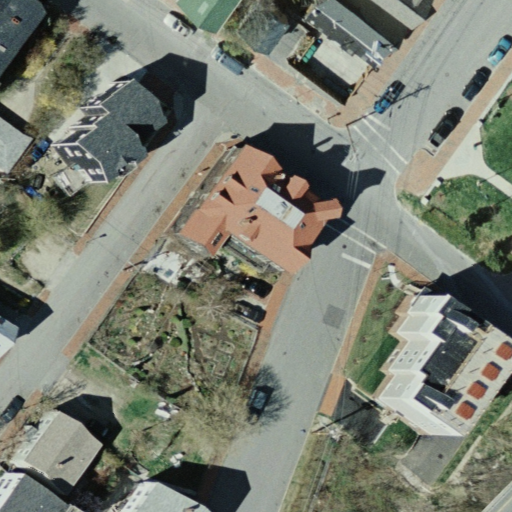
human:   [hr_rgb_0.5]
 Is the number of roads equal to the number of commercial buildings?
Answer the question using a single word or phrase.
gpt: no

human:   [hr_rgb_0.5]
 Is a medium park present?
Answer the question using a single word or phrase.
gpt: no

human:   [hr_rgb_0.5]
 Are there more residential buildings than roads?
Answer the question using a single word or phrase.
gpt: yes

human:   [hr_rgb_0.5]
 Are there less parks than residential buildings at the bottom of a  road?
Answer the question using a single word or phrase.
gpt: yes

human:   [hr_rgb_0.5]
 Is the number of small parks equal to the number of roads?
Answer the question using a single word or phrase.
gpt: no

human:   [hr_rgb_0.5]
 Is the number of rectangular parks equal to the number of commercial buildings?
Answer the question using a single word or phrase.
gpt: no

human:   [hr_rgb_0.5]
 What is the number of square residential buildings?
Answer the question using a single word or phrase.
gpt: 0

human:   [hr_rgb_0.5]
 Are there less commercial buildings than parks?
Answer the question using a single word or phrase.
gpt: yes

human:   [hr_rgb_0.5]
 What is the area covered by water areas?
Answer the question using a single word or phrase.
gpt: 0m2

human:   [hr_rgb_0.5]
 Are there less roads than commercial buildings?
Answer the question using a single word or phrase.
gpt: no

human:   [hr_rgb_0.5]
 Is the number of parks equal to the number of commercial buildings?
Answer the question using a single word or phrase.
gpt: no

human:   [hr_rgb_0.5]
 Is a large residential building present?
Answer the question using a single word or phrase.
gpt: no

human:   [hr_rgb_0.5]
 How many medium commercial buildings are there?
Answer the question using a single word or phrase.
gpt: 0

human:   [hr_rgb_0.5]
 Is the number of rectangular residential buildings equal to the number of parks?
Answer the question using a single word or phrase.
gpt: no

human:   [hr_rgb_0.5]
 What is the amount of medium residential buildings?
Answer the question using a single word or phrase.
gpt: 6

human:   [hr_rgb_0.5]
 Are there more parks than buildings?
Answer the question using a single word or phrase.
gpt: no

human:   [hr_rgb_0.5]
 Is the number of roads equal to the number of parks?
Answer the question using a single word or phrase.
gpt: no

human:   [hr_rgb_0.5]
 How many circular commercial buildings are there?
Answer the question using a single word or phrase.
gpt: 0

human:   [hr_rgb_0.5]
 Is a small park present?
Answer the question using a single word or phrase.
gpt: no

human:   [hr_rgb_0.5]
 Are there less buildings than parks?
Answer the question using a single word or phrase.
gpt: no

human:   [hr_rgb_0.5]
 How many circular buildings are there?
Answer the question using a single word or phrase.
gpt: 0

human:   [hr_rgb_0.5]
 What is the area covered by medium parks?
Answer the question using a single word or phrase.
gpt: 0m2

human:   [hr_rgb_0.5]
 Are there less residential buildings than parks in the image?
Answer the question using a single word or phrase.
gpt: no

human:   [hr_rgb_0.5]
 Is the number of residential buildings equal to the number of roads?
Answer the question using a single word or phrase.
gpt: no

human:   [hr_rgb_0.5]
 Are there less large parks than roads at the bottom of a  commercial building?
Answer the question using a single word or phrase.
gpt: no

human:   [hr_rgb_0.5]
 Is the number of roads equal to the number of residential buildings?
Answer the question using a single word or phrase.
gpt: no

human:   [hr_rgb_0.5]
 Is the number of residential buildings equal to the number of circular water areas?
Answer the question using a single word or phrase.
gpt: no

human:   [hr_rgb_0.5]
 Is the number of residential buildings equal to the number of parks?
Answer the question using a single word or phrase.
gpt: no

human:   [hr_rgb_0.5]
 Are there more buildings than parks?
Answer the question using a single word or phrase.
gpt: yes

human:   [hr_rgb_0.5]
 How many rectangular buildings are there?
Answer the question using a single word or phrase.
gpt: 4

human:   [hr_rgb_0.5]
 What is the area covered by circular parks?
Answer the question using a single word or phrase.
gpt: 0m2

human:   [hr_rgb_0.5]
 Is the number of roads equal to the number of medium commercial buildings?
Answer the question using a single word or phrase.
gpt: no

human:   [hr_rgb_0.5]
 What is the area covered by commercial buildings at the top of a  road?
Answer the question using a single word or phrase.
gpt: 0m2

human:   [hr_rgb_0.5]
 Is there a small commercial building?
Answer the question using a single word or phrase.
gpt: no

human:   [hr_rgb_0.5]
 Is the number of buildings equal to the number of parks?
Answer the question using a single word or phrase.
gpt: no

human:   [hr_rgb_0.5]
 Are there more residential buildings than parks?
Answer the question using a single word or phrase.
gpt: yes